Question: I'm trying to fix '#fixed_header_bottom' div right under '#fixed_header_top' div after scrolling down but failed to do so. '#fixed_header_middle' div obviously will appear and disappear when scrolling up and down and only '#fixed_header_top', '#fixed_header_bottom' and '#body_block' will be visible when (for example scrolling down come to an end).
<URL>
In the second image, '#fixed_header_middle' disappeared completely but will start appearing when scrolling up.
Thanks

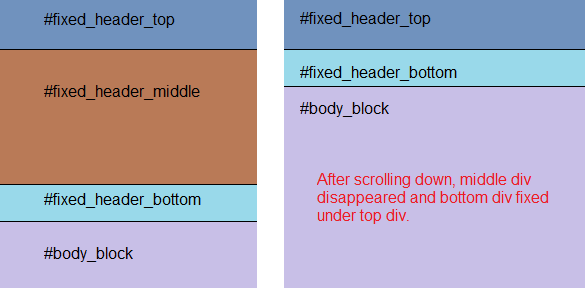
Answer: First, you need to set a 'top' style for your headers so they are in the correct position, you should think about a more robust way to do this.
Another way to consider doing this is to make a hidden clone of your bottom header.
Then, simply hide/show it when the scroll position is correct. This method avoids any funny business with the scroll bar changing size and/or position as the element is taken in and out of the scrollable portion of the page (because the original is still there):
<URL>
An even better way is to simply make a placeholder that you show/hide as the bottom header is fixed/un-fixed:
'''
<div id="fixed_header_top">fixed_header_top</div>
<div id="fixed_header_middle">fixed_header_middle</div>
<div id="fixed_header_bottom">fixed_header_bottom</div>
<div id="fixed_placeholder">Shouldn't ever see me</div>
'''
JS:
'''
$(document).ready(function () {
$(window).bind("scroll", function (e) {
if(!$('#fixed_header_bottom').hasClass('fixed')) {
if ($(document).scrollTop() >= 100) {
$('#fixed_placeholder').show();
$('#fixed_header_bottom').addClass('fixed');
}
} else {
if ($(document).scrollTop() < 100) {
$('#fixed_placeholder').hide();
$('#fixed_header_bottom').removeClass('fixed');
}
}
});
});
'''
CSS:
'''
#fixed_header_bottom, #fixed_placeholder {
display: block;
width: 100%;
height: 50px;
background-color: #11DD55;
}
#fixed_placeholder {
display: none;
}
.fixed {
position: fixed;
top: 50px;
}
'''
<URL>